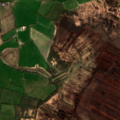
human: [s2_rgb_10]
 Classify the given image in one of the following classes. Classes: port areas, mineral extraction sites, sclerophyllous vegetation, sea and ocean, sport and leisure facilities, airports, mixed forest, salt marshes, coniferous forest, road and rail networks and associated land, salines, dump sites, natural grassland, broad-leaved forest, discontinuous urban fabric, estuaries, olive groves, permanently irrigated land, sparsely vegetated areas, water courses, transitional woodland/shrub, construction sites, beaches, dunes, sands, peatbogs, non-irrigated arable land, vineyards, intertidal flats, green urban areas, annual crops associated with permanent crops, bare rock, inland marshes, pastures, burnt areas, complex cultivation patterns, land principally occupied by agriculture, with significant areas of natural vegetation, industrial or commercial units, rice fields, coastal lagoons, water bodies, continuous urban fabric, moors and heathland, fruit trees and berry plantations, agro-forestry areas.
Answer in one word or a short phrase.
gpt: pastures, peatbogs